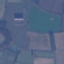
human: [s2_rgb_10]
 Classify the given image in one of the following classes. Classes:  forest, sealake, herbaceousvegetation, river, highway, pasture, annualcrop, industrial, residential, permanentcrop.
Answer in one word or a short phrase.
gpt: Pasture